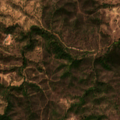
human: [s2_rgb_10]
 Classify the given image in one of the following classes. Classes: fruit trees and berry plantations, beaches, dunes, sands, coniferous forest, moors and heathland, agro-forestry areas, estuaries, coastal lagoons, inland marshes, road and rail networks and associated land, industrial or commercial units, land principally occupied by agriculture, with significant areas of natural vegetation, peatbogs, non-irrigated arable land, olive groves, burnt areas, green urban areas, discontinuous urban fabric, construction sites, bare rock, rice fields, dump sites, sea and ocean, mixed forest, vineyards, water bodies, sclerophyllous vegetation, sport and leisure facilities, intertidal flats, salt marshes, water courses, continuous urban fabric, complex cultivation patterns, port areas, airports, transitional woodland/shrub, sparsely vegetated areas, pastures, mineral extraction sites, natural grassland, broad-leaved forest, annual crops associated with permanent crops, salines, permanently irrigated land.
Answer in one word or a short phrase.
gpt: agro-forestry areas, broad-leaved forest, transitional woodland/shrub